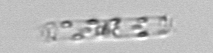
Label: Cerataulina_pelagica